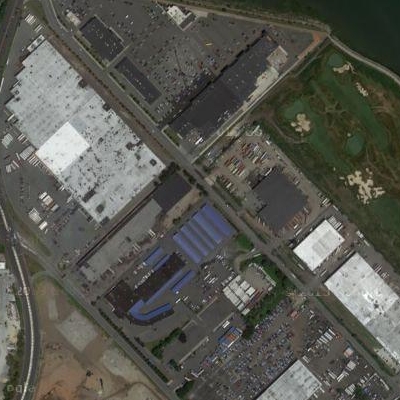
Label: gParking